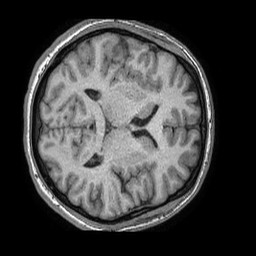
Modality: T1w
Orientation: axial
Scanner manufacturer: philips
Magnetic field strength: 1.5 T
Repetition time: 0.007492 s
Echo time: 0.003409 s